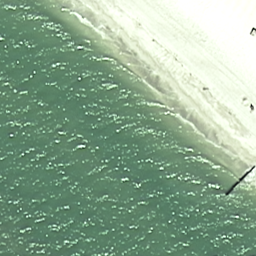
Label: beach